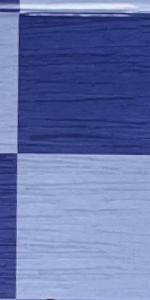
Label: Empty